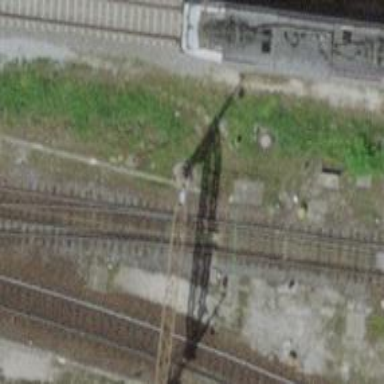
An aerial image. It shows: Railway switch.